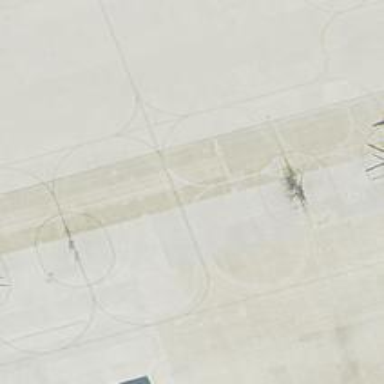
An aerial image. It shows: View of taxiway at the airport.